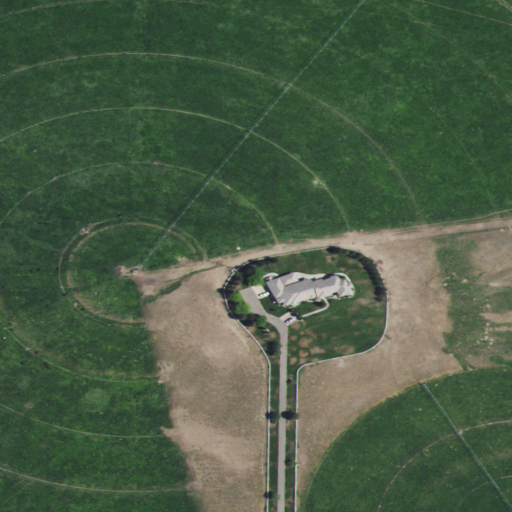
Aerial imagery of mountain in Idaho named Sonnickson Butte containing pasture and open development